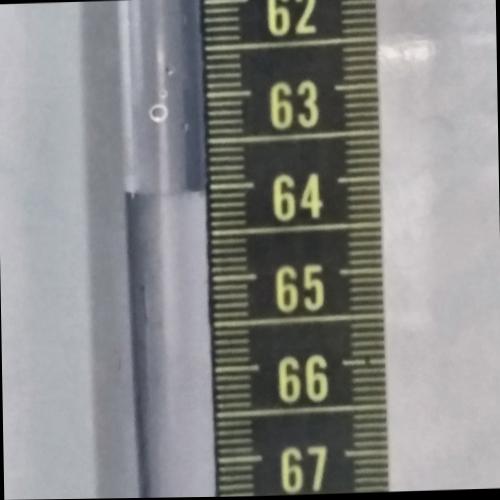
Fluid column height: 64.0 cm